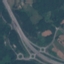
Land use / land cover: Highway